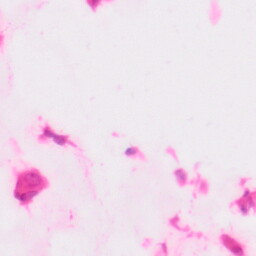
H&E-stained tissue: Colon